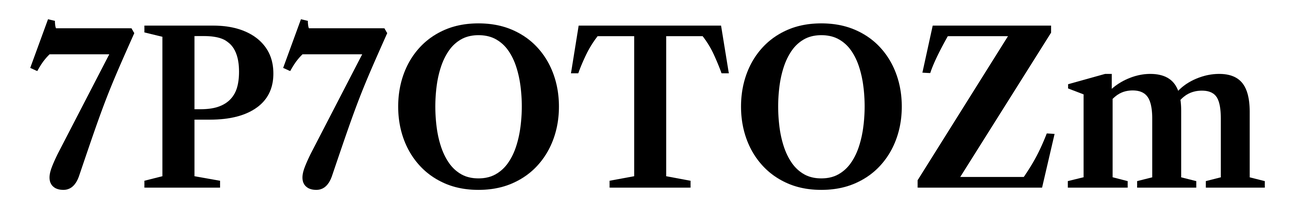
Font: LibreCaslonText_SemiBold